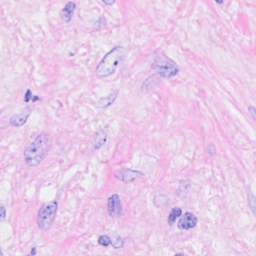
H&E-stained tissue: Breast